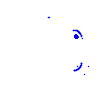
Particle: kaon